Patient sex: F
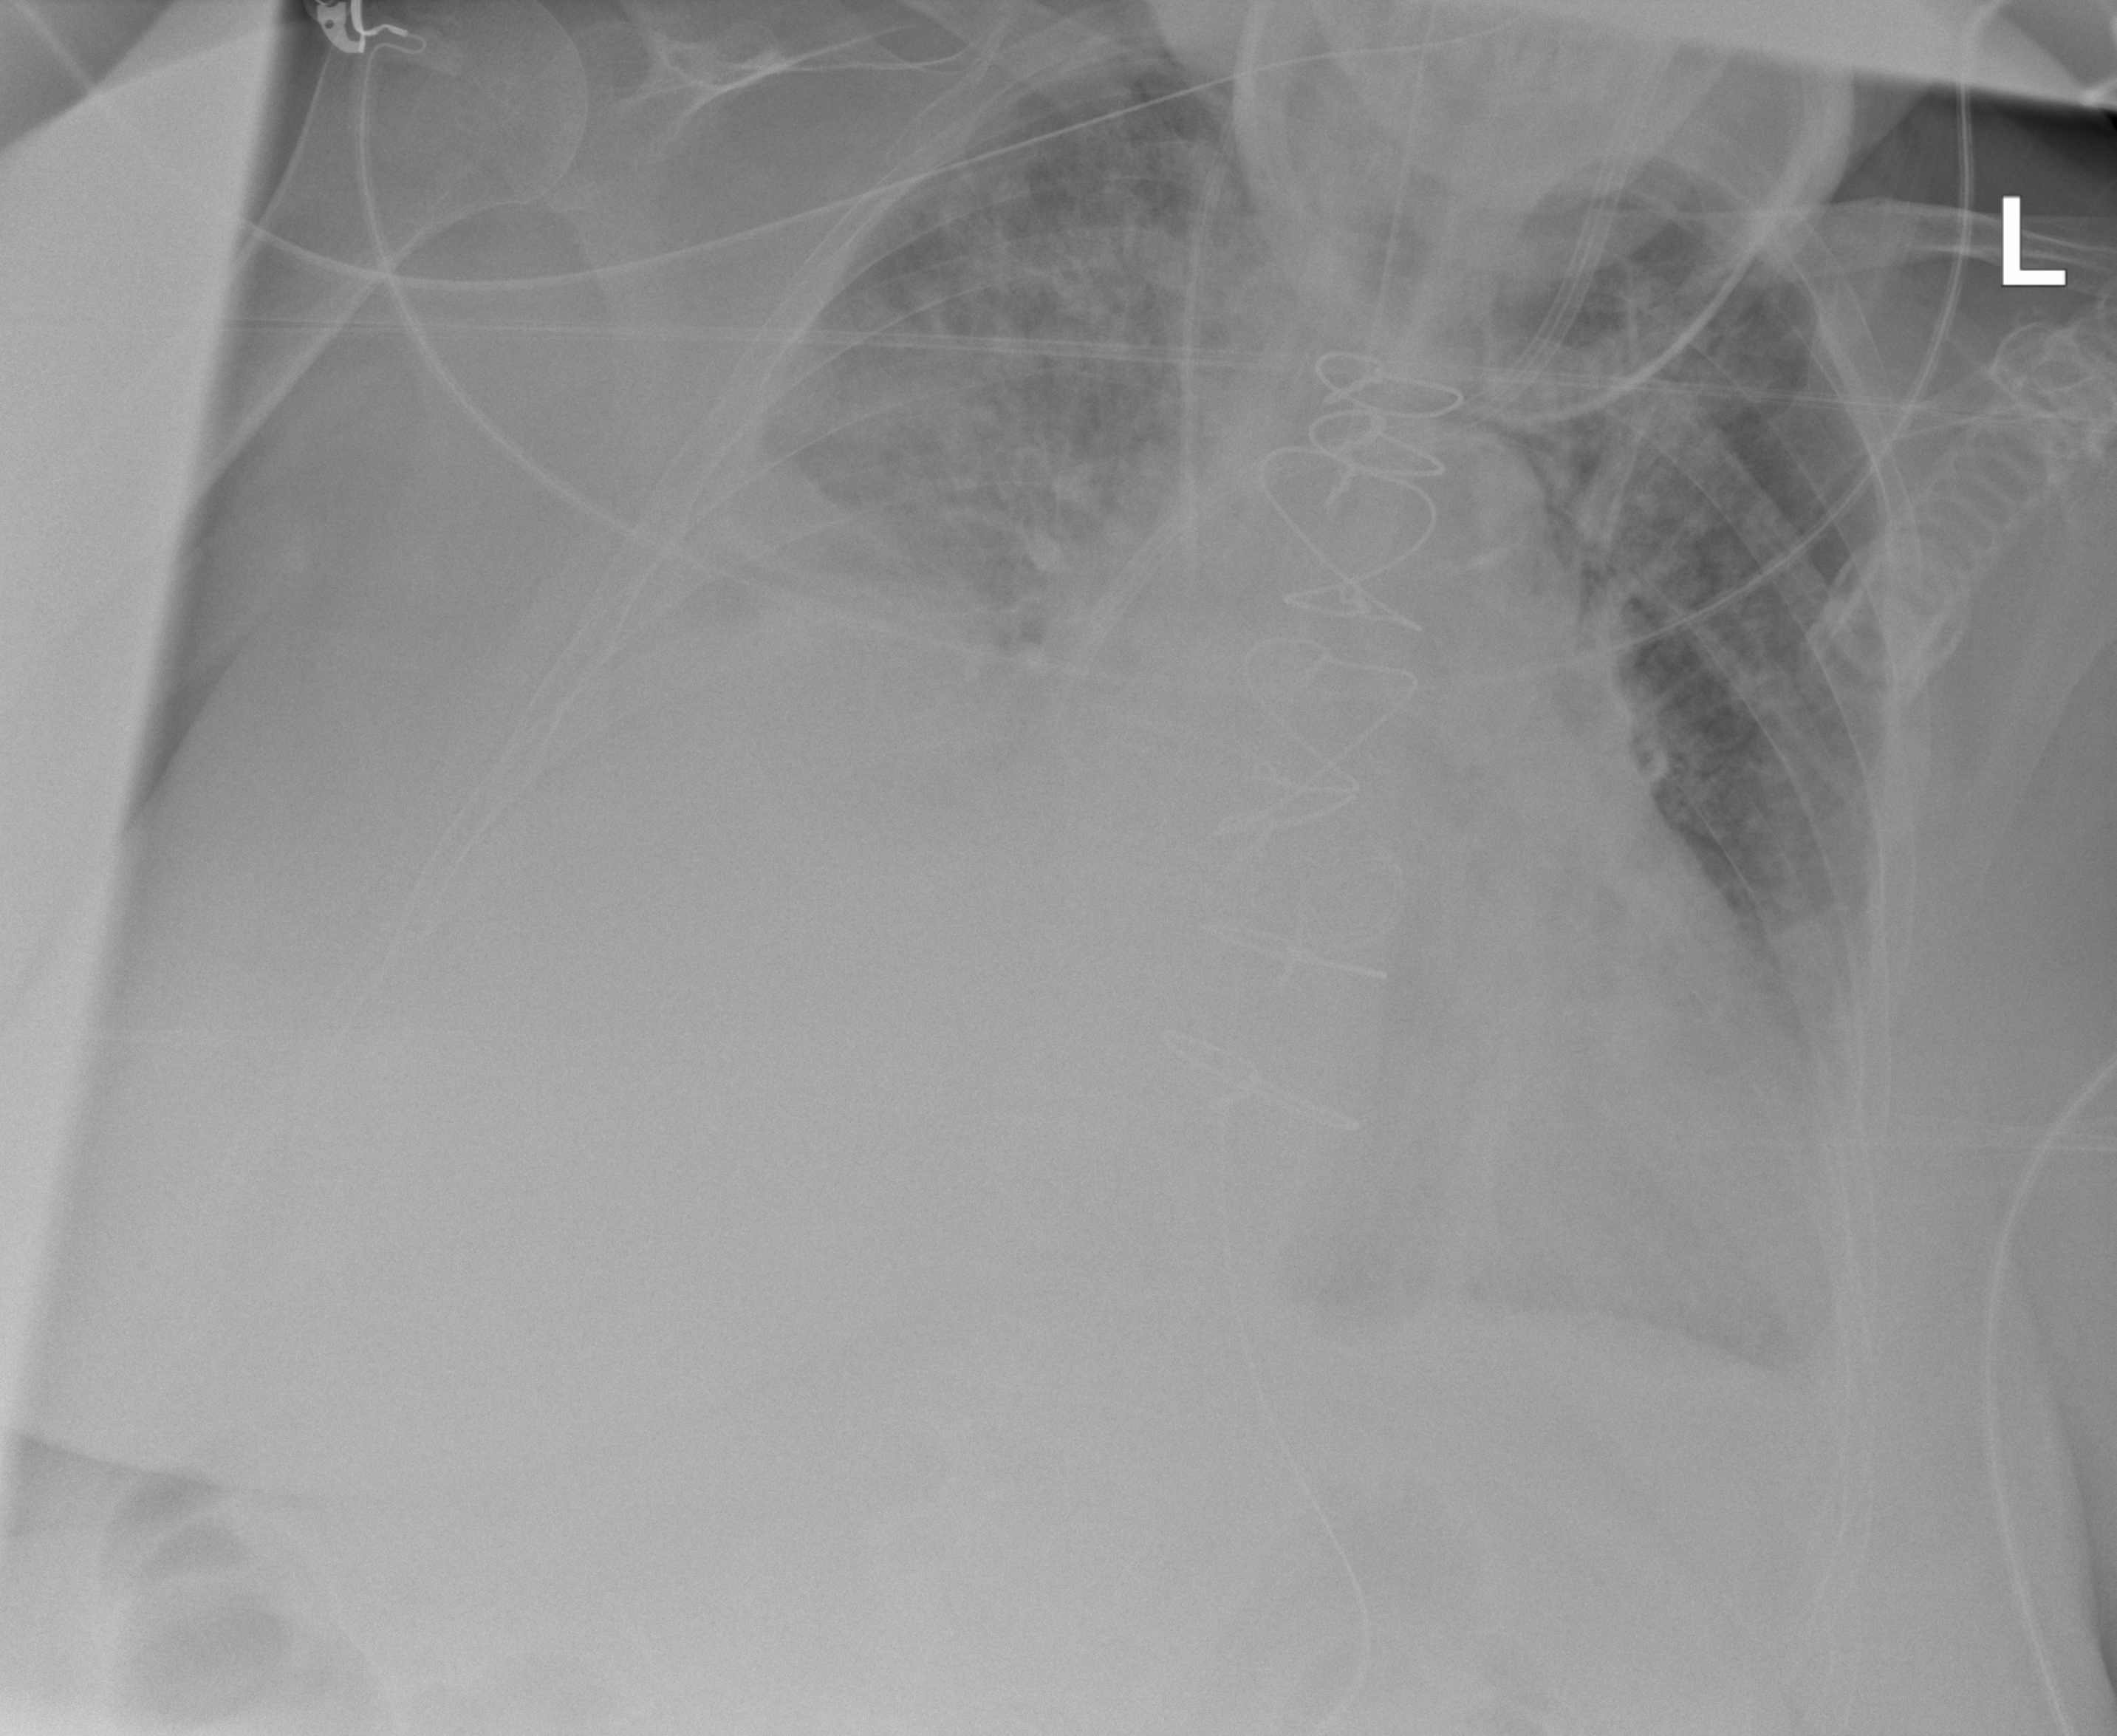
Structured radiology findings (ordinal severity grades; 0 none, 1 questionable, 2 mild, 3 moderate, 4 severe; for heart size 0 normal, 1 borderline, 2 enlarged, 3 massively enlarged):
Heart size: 2
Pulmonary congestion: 2
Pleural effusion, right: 4
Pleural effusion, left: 2
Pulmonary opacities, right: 3
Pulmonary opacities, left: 2
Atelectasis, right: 4
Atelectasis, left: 2